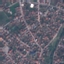
Land use / land cover class: Residential